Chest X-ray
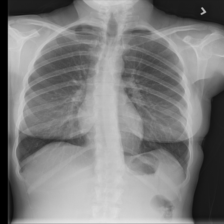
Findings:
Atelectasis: negative
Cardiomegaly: negative
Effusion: negative
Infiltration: negative
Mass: negative
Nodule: negative
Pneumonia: negative
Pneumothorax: negative
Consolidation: negative
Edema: negative
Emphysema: negative
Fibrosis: negative
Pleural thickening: negative
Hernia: negative